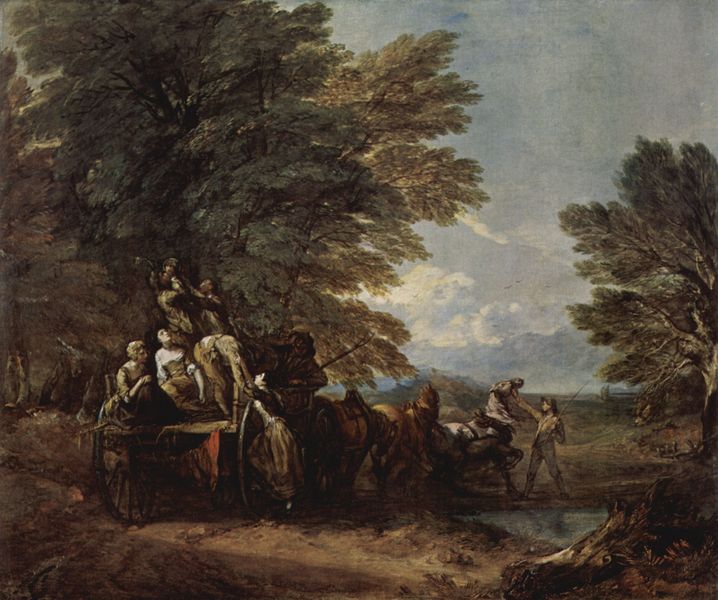
Titel: Der Erntewagen
Künstler: Thomas Gainsborough
Standort: Birmingham (West Midlands)
Institution: Barber Institute of Fine Arts
Schlagwörter: baum, berg, blau, dunkel, gemälde, gruppe, himmel, laub, mann, wasser, weiß, wolken, bäume, fluss, frauen, grün, landschaft, menschen, ocker, see, teich, braun, frau, grau, hell, holz, kleider, licht, männer, rot, tuch, weg, wolke, gesellschaft, leute, öl, ast, bach, erde, horizont, wind, pfad, sonne, sitzend, personen, england, wald, bauern, karren, landleben, pferd, pferde, räder, weiher, hellblau, pfütze, düster, berge, gebirge, zug, kuh, pause, rast, kutsche, wagen, wagenrad, romantik, sturm, stämme, abendstimmung, flucht, harmonie, überfall, kutscher, peitsche, niederländisch, schimmel, wurzeln, hubi, braum, tümpel, reise, dramatik, mittelalter, fahrer, gespann, scheuen, hirte, unterwegs, erdtöne, baumstumpf, waser, englisch, helfen, bäuerlich, aufbäumen, fahrt, pferdewagen, rural, passagiere, pyramidal, schausteller, gemeinschaft, flüchtlinge, hüter, absteigen, ruisdael, reynolds, zugpferd, holzräder, hellbalau, 1800, 1700, gaynsborrow, gainsborrow, durchgehendes pferd, mitfahrer, locus amoubnus, ueberhoeht